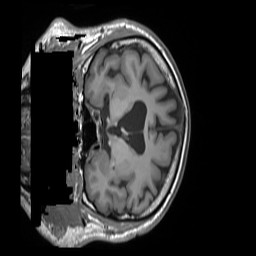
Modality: T1w
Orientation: coronal
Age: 66
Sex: male
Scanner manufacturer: siemens
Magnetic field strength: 3 T
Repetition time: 1.55 s
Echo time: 0.00234 s